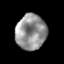
Tissue: prostate
Cell type: Endothelial cells
Senescence score: 0.3541
Nuclear area (px): 1059
Mean DAPI intensity: 146.621